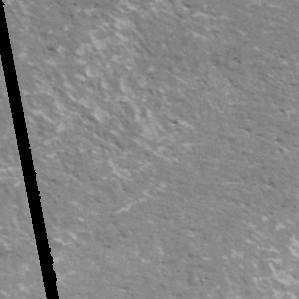
Label: frost